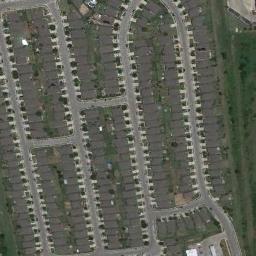
Label: residential